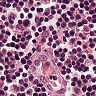
Metastatic tissue present: no